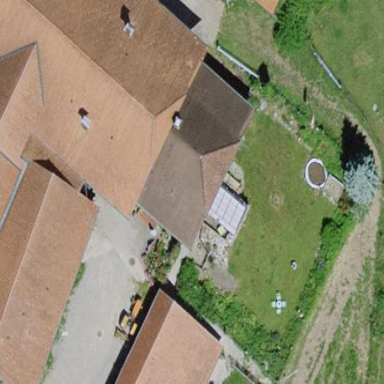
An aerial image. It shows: Garden that is leisure land.